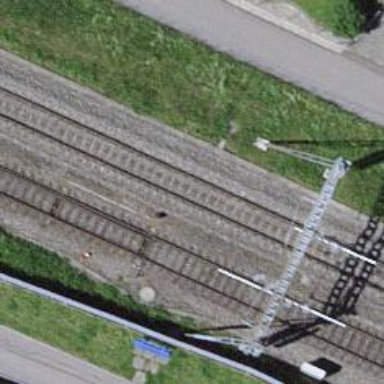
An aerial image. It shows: Single-track railway with electrified contact lines.